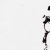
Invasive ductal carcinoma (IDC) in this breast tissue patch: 0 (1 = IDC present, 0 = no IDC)